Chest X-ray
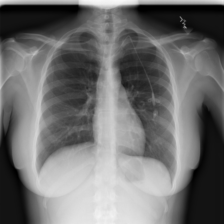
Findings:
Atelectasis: negative
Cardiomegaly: negative
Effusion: negative
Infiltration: negative
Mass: negative
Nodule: negative
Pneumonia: negative
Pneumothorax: negative
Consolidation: negative
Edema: negative
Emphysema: negative
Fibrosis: negative
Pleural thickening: negative
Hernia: negative